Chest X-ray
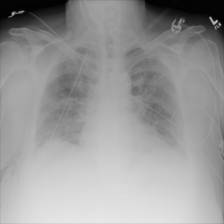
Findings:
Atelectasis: negative
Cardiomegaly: negative
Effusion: negative
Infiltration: negative
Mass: negative
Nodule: negative
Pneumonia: negative
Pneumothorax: positive
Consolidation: negative
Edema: negative
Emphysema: positive
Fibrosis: positive
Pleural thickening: negative
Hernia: negative